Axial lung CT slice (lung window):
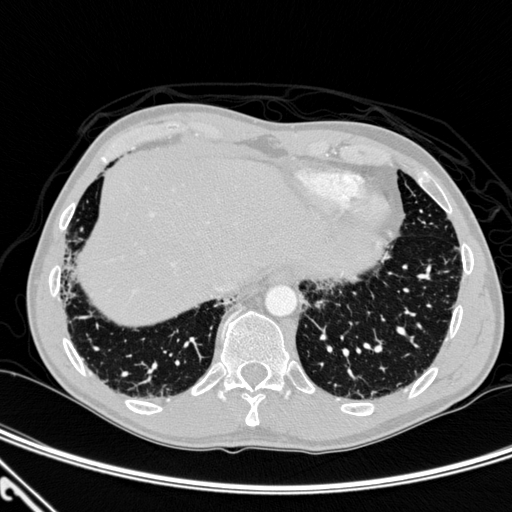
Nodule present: no